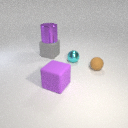
large gray rubber cube below large purple metal cylinder